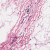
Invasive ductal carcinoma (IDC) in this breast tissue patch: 0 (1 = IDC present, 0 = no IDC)